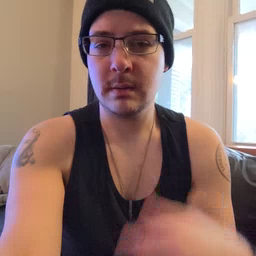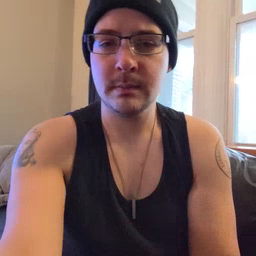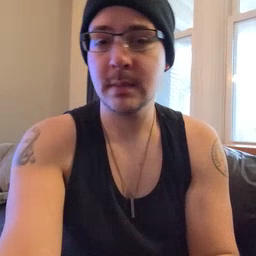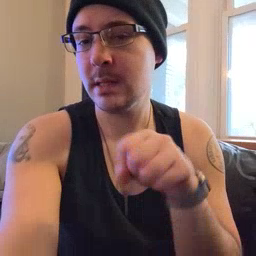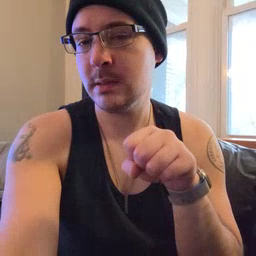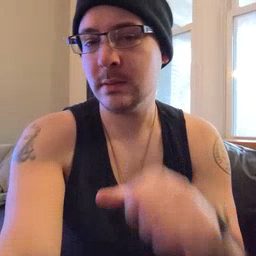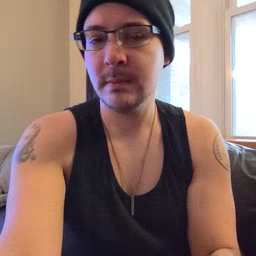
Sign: yes